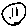
Label: circle